一年级 · 立体几何学

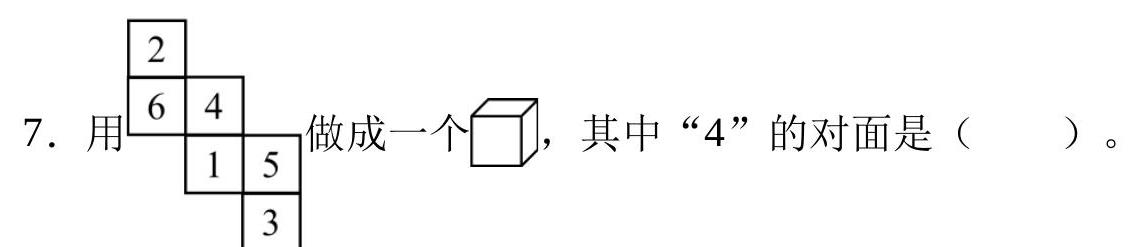
答案: 3
解析: ：分析：（1）由点 $\mathrm{A}$ 在抛物线上, 将 $\mathrm{A}$ 点坐标代入, 求出参数 $\mathrm{P}$, 求解即可 (2) 由于 $F(8,0)$ 是 $\triangle A B C$ 的重心, 则重心与焦点重合, 由重心坐标公式可求 $M$ 是 $B C$ 的中点。

(3) 由于线段 $\mathrm{BC}$ 的中点 $\mathrm{M}$ 不在 $x$ 轴上, 所以 $\mathrm{BC}$ 所在的直线不垂直于 $x$ 轴. 设 $\mathrm{BC}$ 所在直线的方程为: $y+4=k(x-11)(k \neq 0)$, 解出 $k$ 即可。